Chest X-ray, PA view. Patient: 34 years old, sex M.
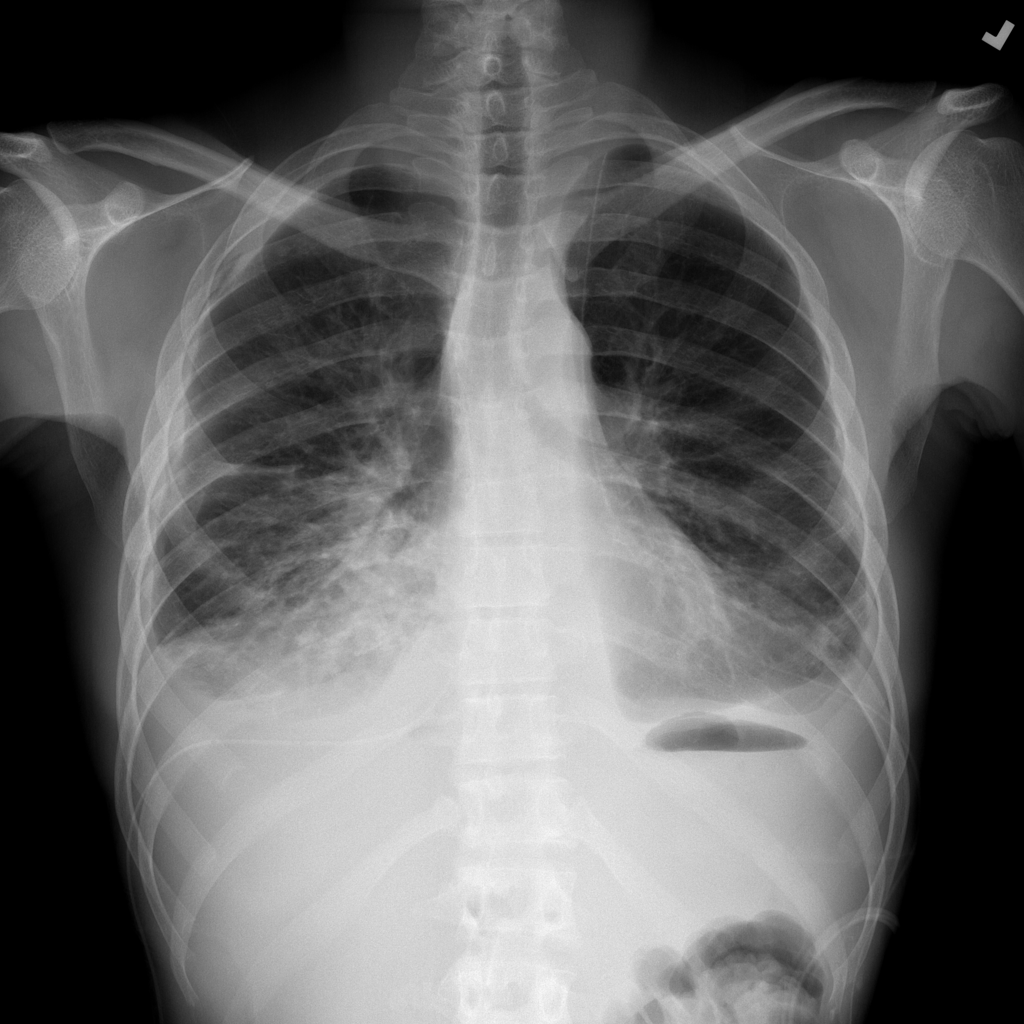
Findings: Effusion, Infiltration